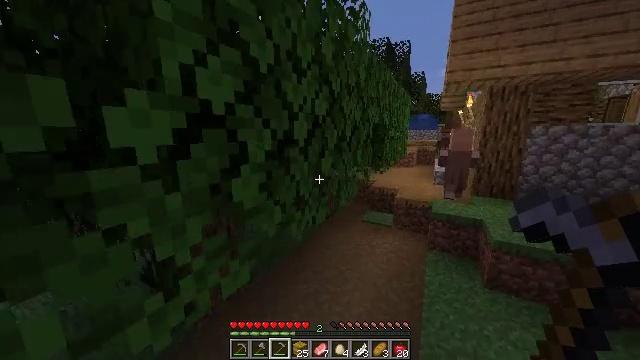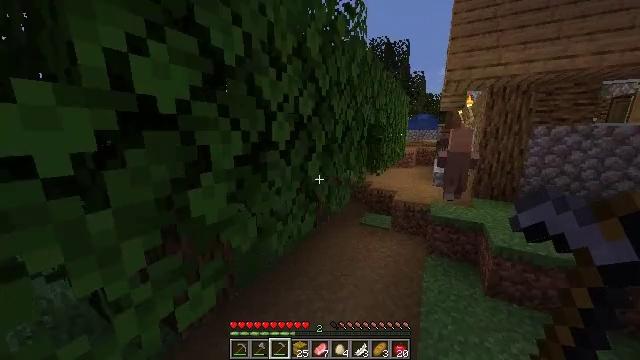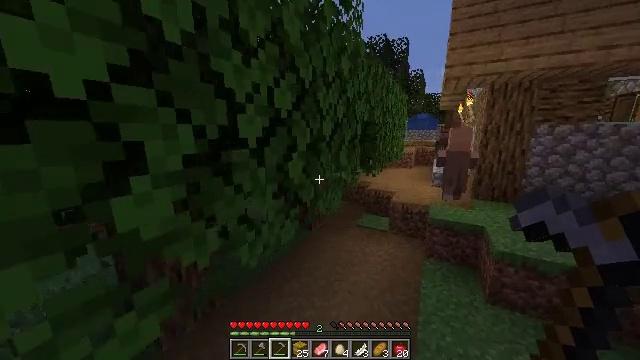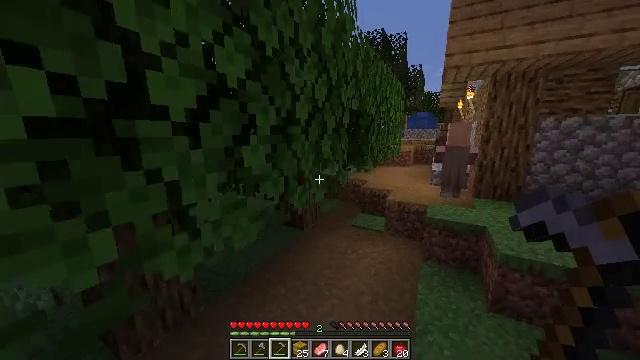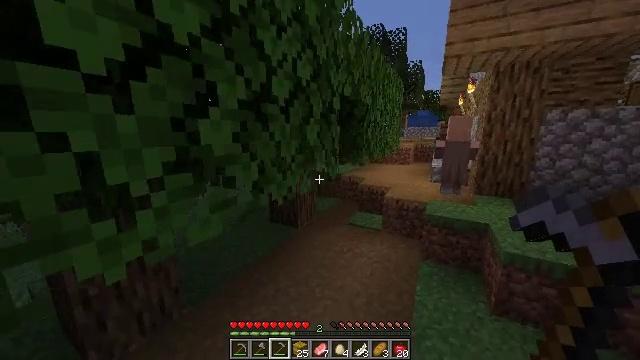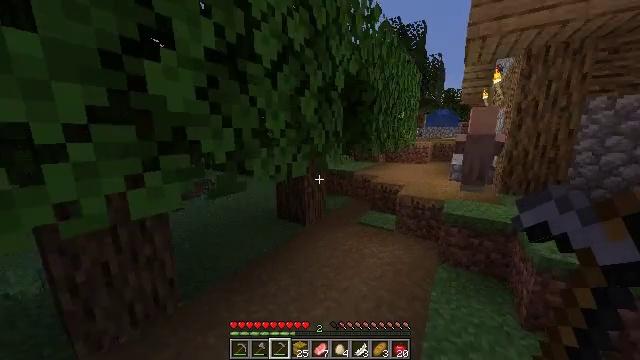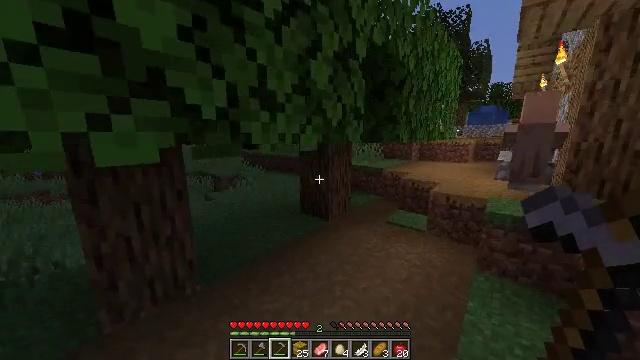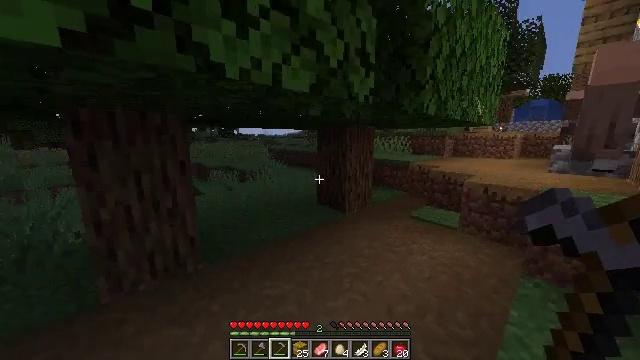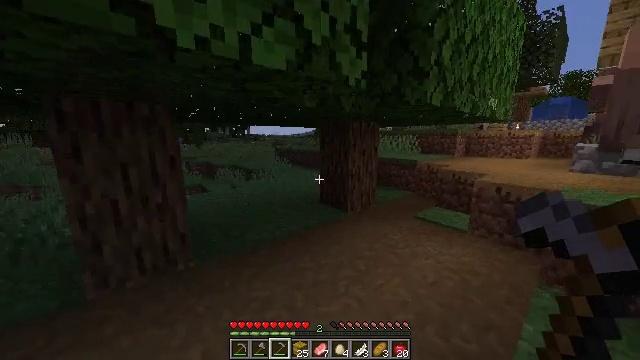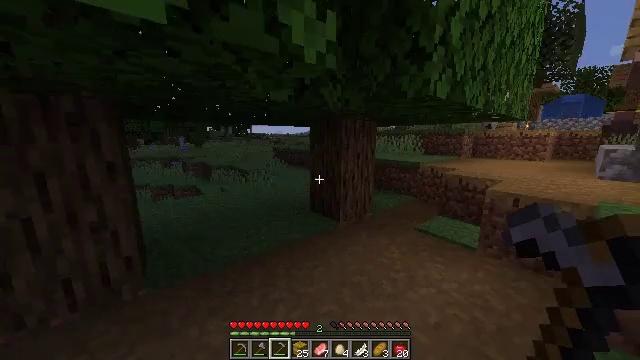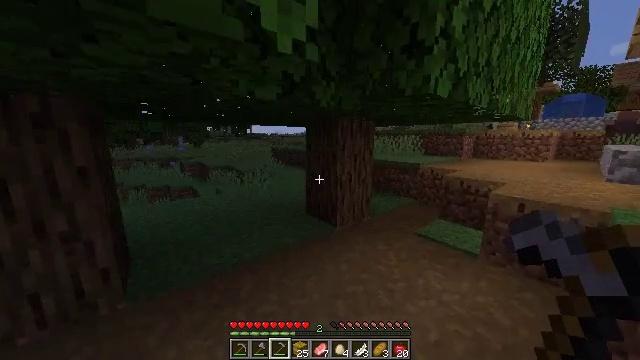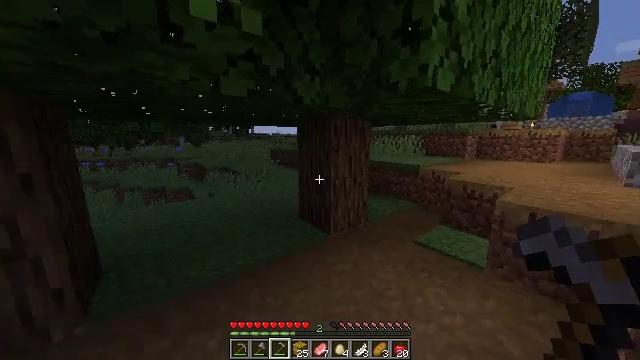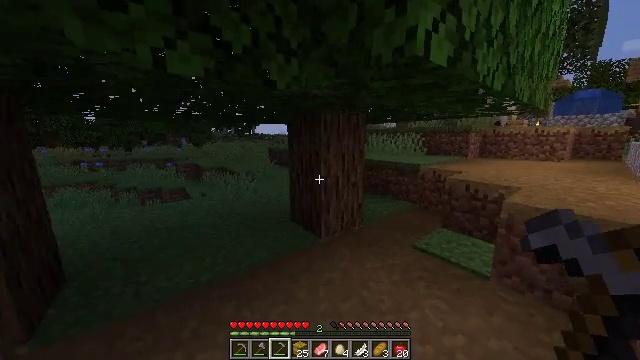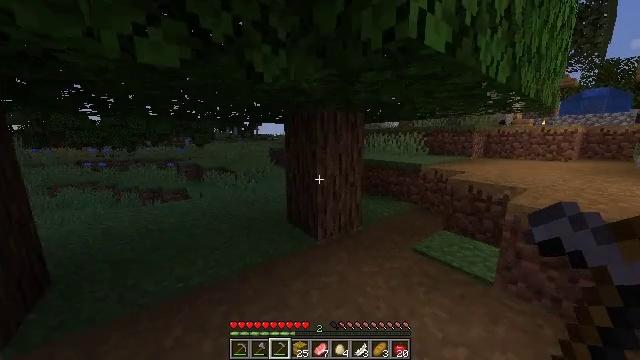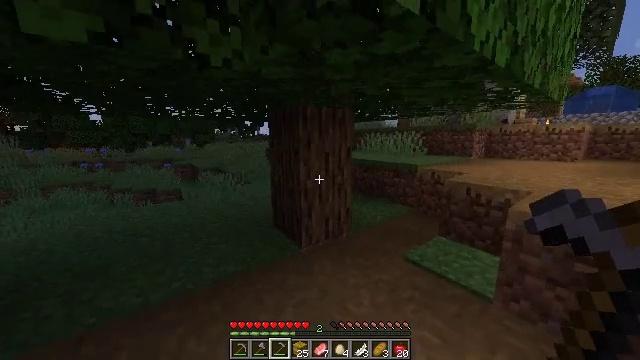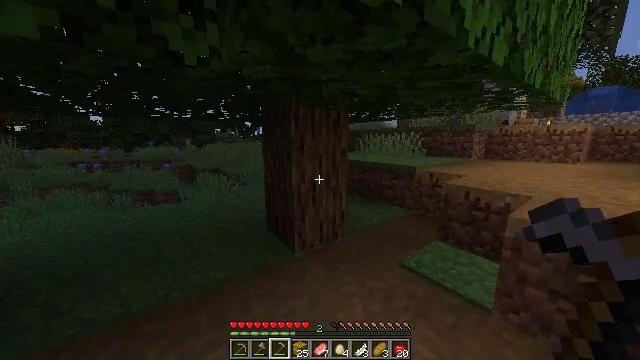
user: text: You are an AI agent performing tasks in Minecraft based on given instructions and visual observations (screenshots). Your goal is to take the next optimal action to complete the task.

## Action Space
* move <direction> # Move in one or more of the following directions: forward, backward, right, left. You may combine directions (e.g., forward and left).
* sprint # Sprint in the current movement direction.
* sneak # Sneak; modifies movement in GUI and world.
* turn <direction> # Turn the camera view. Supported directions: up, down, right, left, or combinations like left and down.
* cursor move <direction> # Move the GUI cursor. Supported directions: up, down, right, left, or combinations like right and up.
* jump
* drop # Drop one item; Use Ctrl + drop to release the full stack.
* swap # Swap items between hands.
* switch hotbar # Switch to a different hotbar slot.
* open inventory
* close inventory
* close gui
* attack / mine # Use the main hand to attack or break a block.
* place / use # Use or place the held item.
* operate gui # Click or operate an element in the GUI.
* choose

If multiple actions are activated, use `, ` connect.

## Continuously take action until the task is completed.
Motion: motion action
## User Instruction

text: Gather hay blocks from the farm.
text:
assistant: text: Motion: move forward and move right, sprint
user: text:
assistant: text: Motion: move forward and move right, sprint
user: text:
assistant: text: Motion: move forward and move right, sprint
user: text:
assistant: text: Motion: move forward and move right, sprint
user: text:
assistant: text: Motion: move forward, sprint, turn left
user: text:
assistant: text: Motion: move forward, sprint, turn left
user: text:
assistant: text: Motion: move forward, sprint, turn left
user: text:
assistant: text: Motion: move forward, sprint, turn left
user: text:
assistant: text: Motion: move forward, sprint
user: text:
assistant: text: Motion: move forward and move right, sprint
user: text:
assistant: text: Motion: move forward and move right, sprint
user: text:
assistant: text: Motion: move forward and move right, sprint
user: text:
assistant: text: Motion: move forward and move right, sprint
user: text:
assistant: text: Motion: move forward and move right, sprint
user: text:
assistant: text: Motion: move forward and move right, sprint
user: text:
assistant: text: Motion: move forward and move right, sprint
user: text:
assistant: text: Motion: move forward and move right, sprint
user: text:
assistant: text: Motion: move forward, sprint
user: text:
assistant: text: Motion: move forward, sprint
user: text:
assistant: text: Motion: move forward, sprint
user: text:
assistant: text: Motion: move forward and move right, sprint
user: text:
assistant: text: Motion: move forward and move right, sprint
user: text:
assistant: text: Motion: move forward and move right, sprint
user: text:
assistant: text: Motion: move forward and move right, sprint, turn left
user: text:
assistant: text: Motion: move forward, sprint
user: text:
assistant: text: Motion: move forward, sprint
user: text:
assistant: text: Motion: move forward, sprint
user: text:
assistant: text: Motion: move forward, sprint
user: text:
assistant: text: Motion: move forward, sprint
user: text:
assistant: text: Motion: move forward, sprint